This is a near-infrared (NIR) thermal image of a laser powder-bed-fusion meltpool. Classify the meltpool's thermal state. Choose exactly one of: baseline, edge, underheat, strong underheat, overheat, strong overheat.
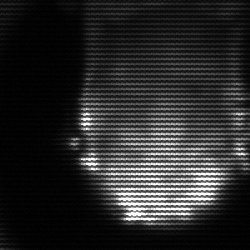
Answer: baseline